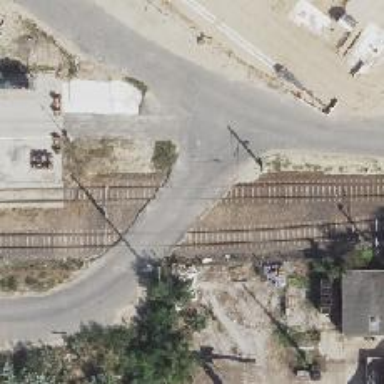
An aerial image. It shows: Railway level crossing.